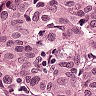
Metastatic tissue present: yes